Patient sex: M
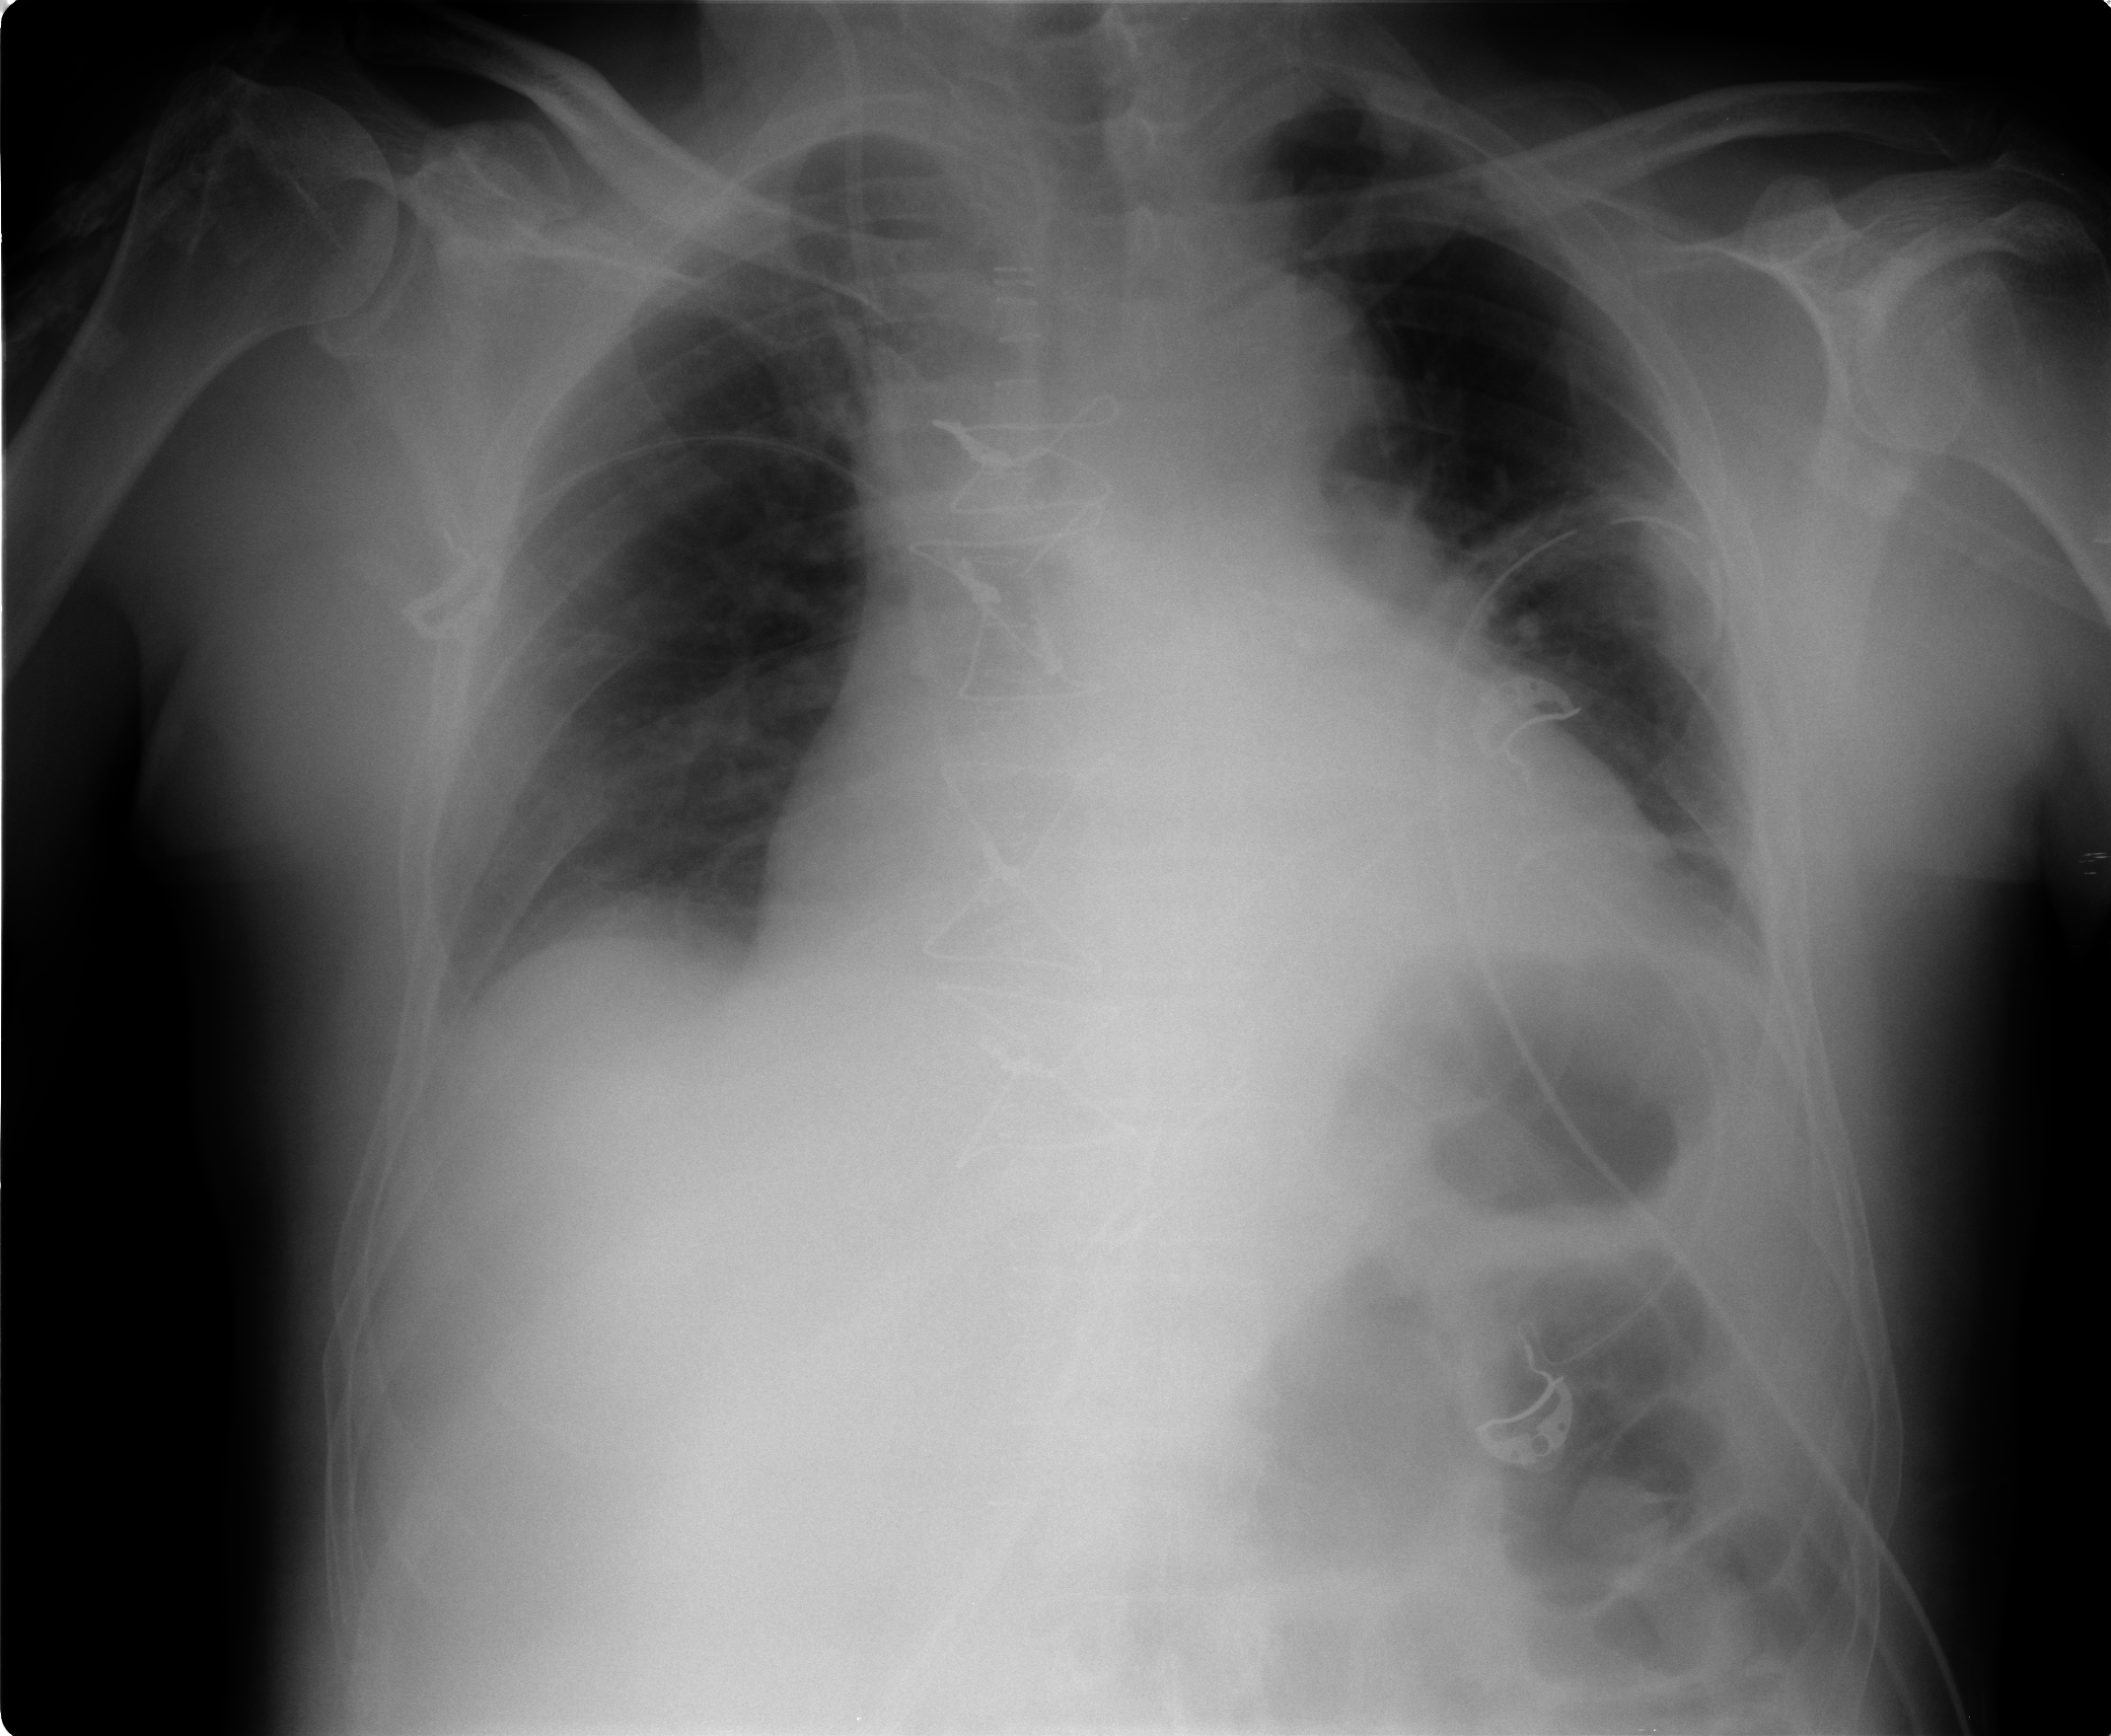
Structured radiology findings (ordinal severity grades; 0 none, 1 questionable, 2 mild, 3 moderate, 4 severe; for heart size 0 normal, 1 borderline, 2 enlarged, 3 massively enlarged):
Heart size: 2
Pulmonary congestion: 0
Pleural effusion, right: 1
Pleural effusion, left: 1
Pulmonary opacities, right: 0
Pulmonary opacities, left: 0
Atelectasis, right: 2
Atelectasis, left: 2